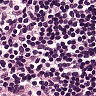
Metastatic tissue present: no